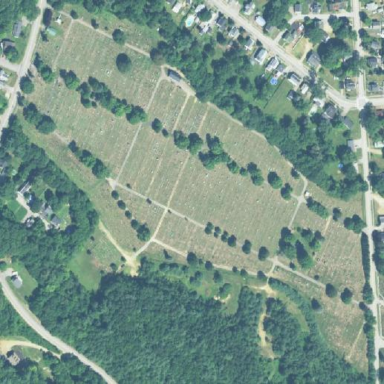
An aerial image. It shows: Cemetery.